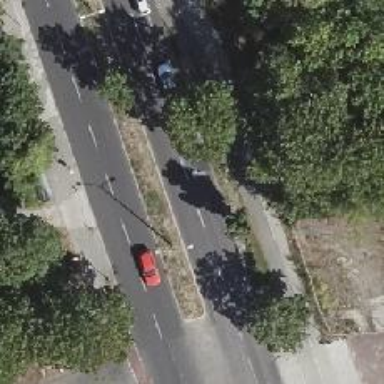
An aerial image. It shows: Primary highway with asphalt surface. There is cycle track on the right side.